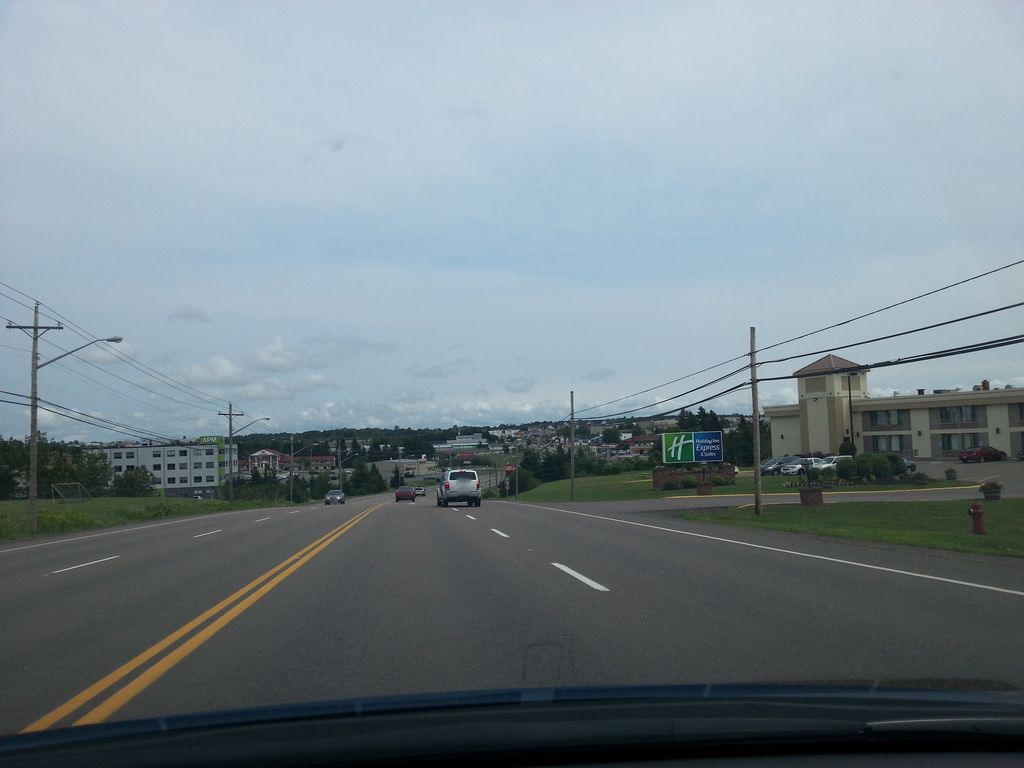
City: charlottetown